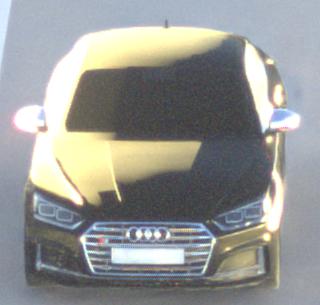
Make: Audi
Model: S5 Sportback
Detailed model: 8T Facelift
Model produced from: 2011
Model produced until: 2016
Doors: 5
Color: black
Road condition: dry road
Daytime: sunrise or sunset
Contrast: low contrast